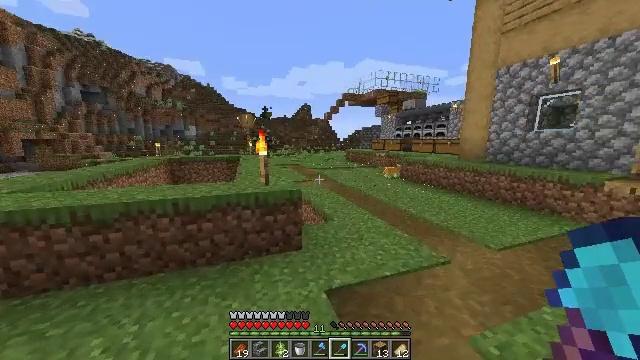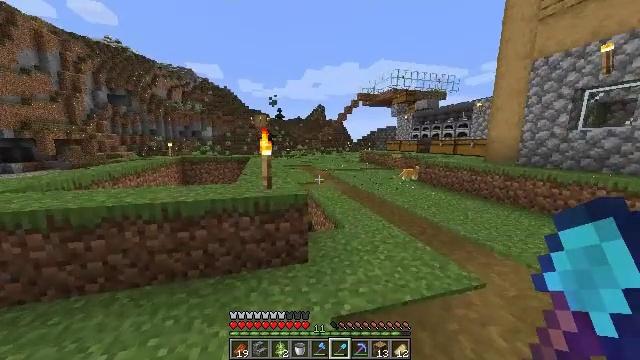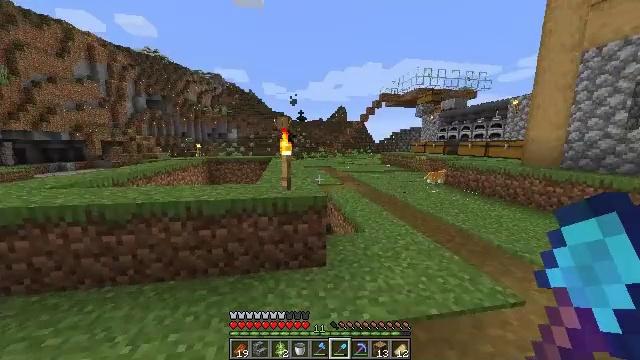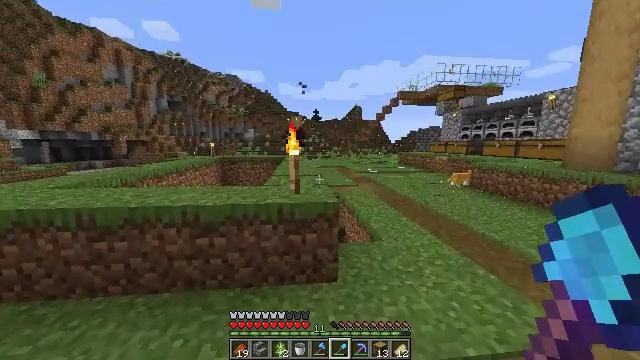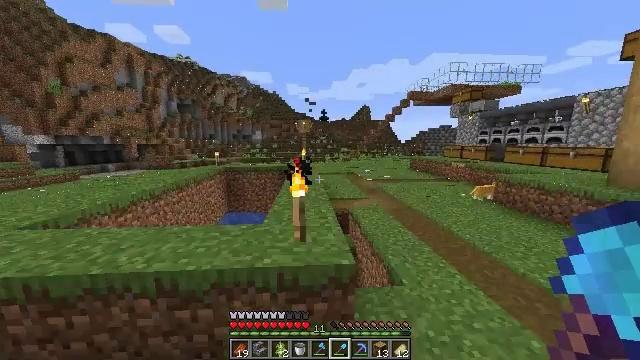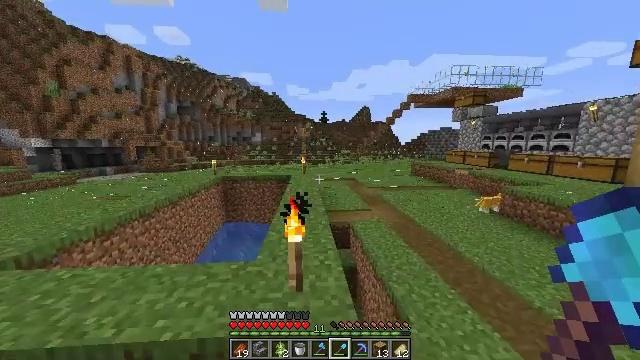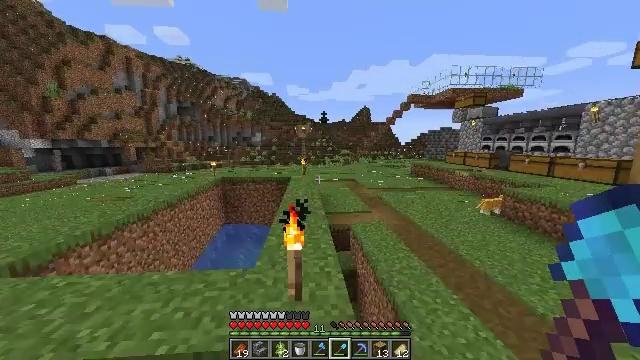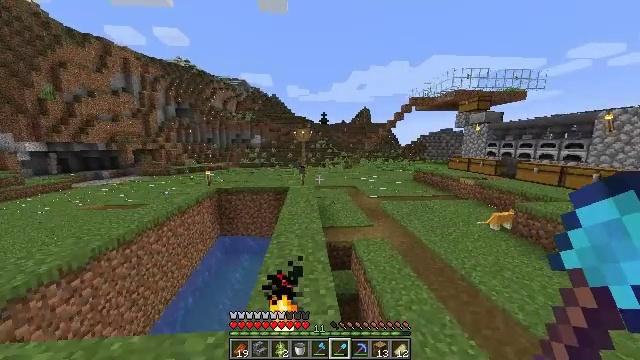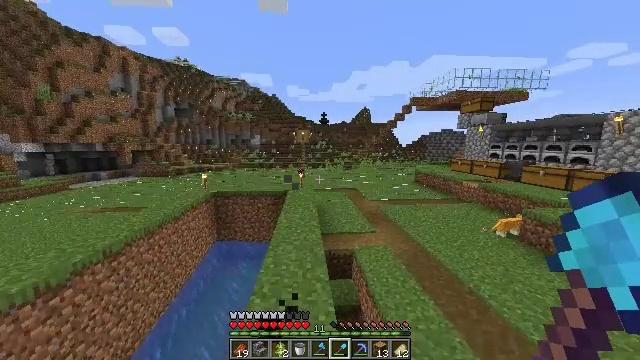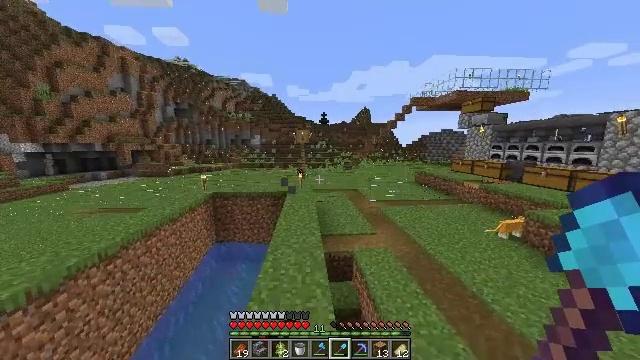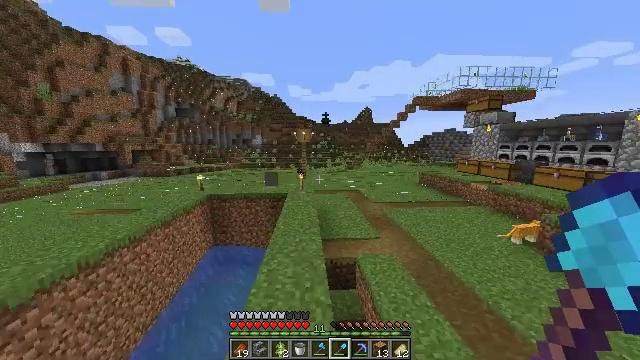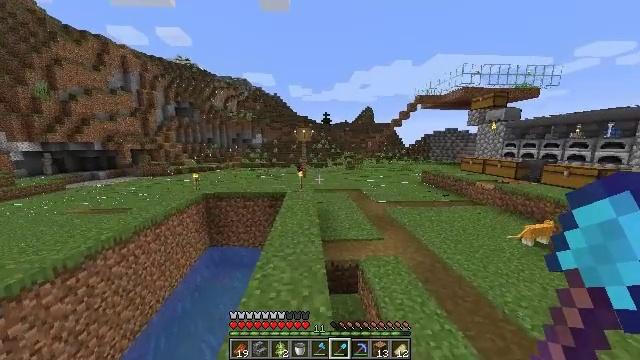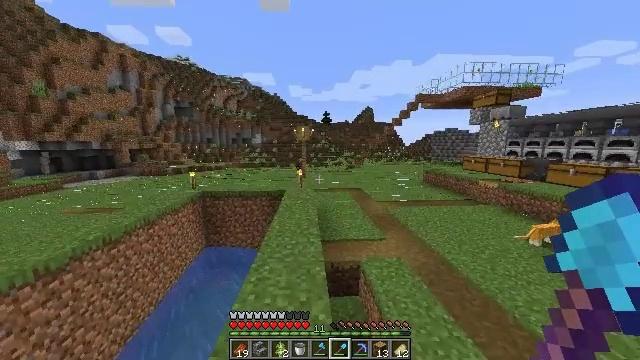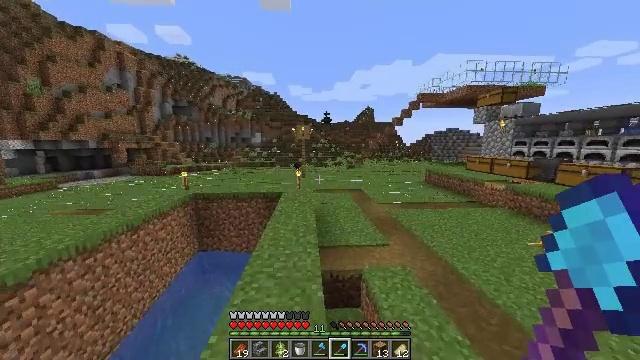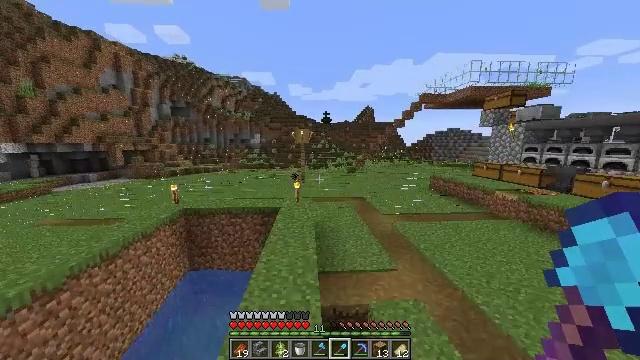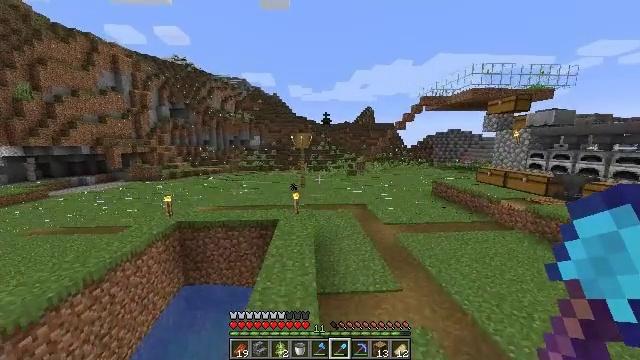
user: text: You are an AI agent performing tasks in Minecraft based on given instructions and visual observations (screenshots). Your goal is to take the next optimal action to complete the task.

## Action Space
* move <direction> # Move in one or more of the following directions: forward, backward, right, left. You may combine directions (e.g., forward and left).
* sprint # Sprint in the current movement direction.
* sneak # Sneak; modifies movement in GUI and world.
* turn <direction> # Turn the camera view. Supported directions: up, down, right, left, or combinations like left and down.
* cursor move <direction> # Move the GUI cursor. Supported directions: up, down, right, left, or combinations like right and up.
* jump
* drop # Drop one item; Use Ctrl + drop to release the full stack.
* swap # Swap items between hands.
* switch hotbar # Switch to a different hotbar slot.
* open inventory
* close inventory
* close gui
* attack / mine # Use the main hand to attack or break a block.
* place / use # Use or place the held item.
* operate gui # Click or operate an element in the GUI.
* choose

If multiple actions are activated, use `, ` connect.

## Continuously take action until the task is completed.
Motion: motion action
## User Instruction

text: Gather carrots from the field.
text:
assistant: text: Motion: move forward, sprint, turn left
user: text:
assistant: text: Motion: move forward, sprint, turn left
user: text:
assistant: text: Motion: move forward, turn left
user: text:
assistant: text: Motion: move forward, turn left, jump
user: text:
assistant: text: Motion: move forward, jump
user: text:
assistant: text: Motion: move forward, jump
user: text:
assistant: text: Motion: move forward, jump
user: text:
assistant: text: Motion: move forward, jump
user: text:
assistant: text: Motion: move forward, jump
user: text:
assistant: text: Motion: move forward, jump
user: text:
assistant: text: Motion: move forward, jump
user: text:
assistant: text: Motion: move forward, jump
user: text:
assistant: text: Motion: move forward, jump
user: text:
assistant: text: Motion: move forward, jump
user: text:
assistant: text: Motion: move forward, sprint, jump
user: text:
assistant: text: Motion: move forward, sprint, jump
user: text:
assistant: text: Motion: move forward, sprint, turn left, jump
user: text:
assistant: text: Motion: move forward, sprint, jump
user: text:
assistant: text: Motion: move forward, sprint, jump
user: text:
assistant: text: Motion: move forward, jump
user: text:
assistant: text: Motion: move forward, jump
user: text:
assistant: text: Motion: move forward, turn down, jump
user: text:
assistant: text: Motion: move forward, jump
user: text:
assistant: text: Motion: move forward, jump
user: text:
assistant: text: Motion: move forward, jump
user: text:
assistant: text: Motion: move forward, jump
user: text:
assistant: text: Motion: move forward, sprint, jump
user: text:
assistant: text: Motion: move forward, sprint, jump
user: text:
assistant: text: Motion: move forward, sprint, jump
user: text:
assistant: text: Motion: move forward, sprint, turn right, jump